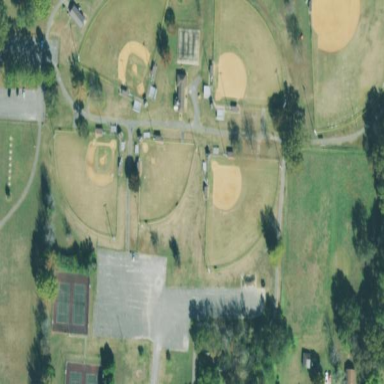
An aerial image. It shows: Park with baseball and tennis sports facilities.